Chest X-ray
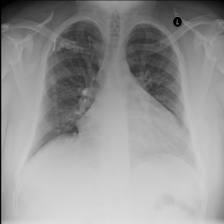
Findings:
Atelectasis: negative
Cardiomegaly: negative
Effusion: positive
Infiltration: negative
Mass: negative
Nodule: negative
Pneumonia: negative
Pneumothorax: negative
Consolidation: negative
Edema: negative
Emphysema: negative
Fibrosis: negative
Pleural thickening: negative
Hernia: negative